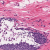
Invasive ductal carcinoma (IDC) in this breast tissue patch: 0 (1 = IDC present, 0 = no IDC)